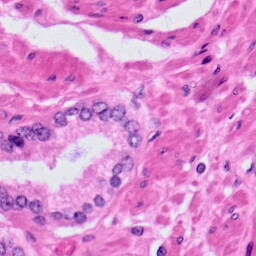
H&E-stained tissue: Prostate